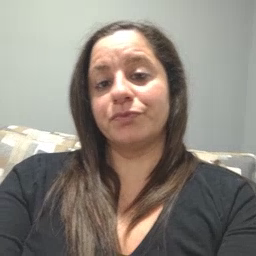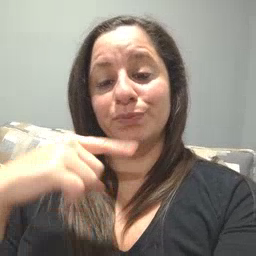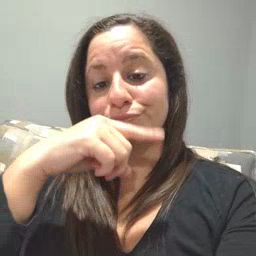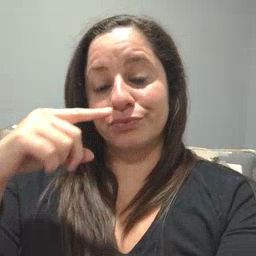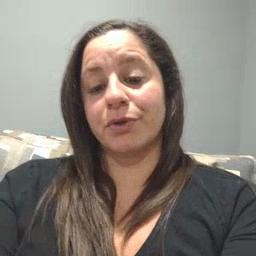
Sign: toothbrush